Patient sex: M
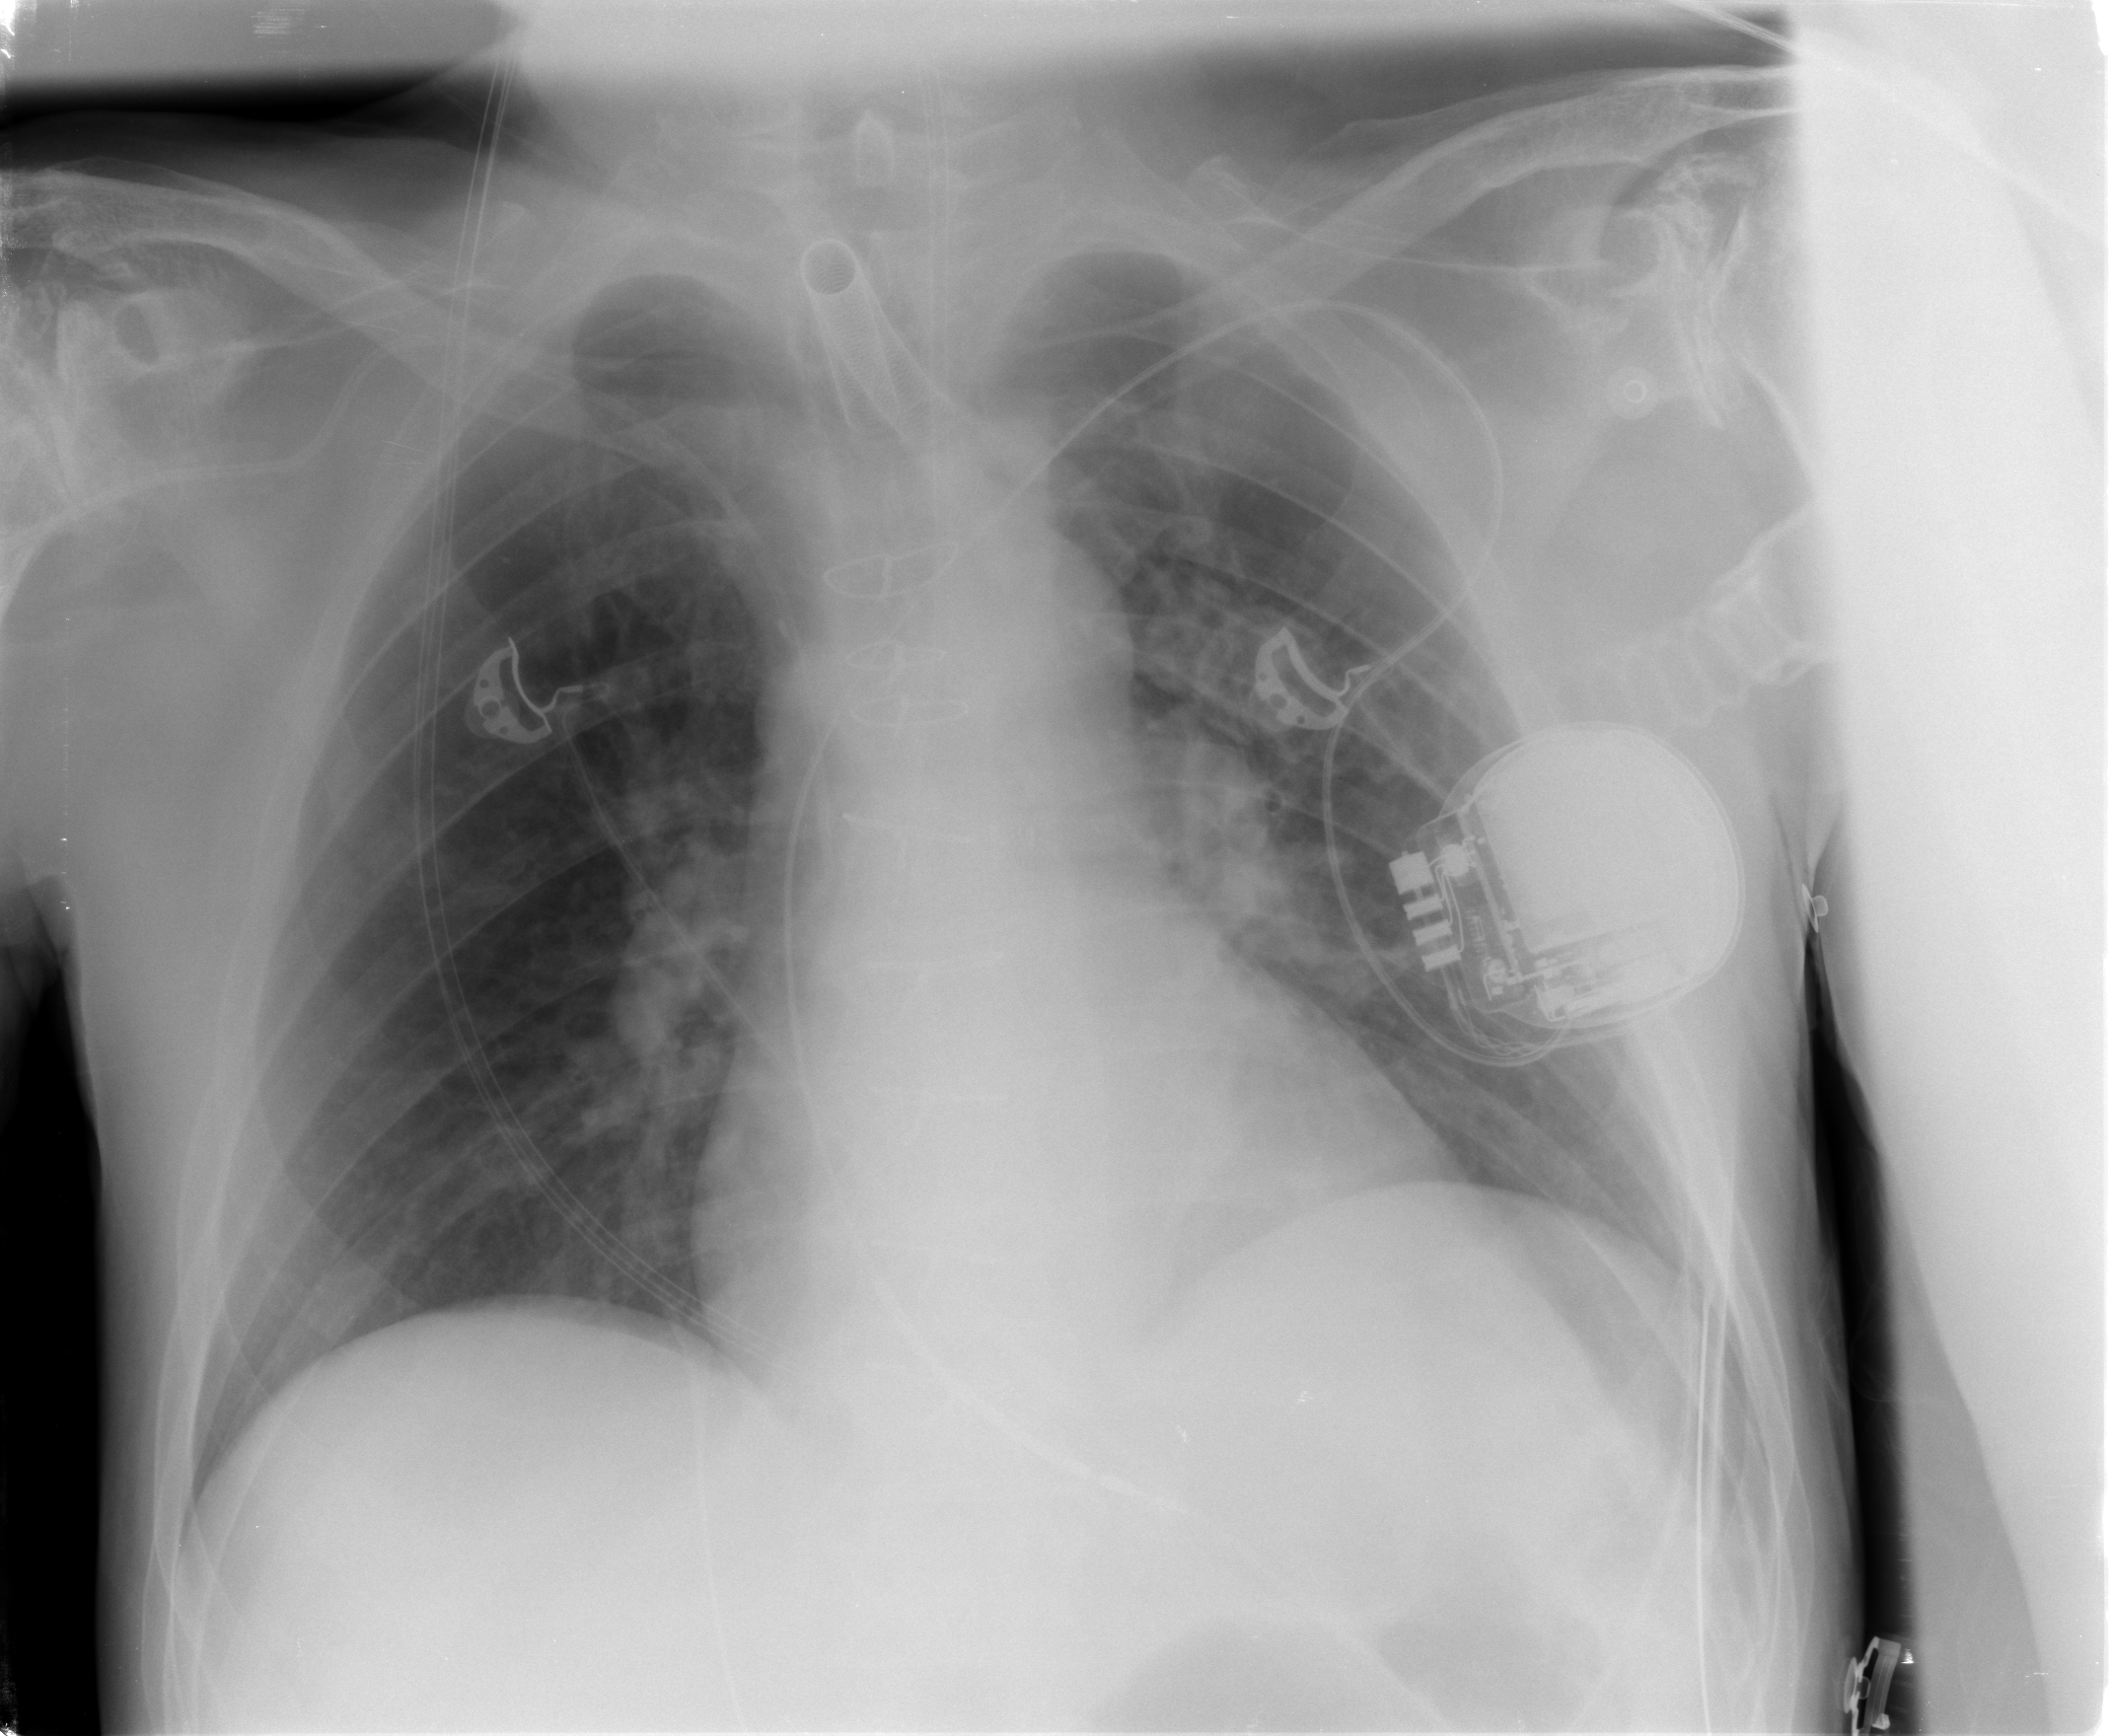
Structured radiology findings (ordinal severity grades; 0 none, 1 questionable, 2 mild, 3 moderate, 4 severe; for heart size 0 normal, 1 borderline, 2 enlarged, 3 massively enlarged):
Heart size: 1
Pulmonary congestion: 1
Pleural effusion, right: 0
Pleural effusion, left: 1
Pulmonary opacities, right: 0
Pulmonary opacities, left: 0
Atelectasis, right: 0
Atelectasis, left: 1